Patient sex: M
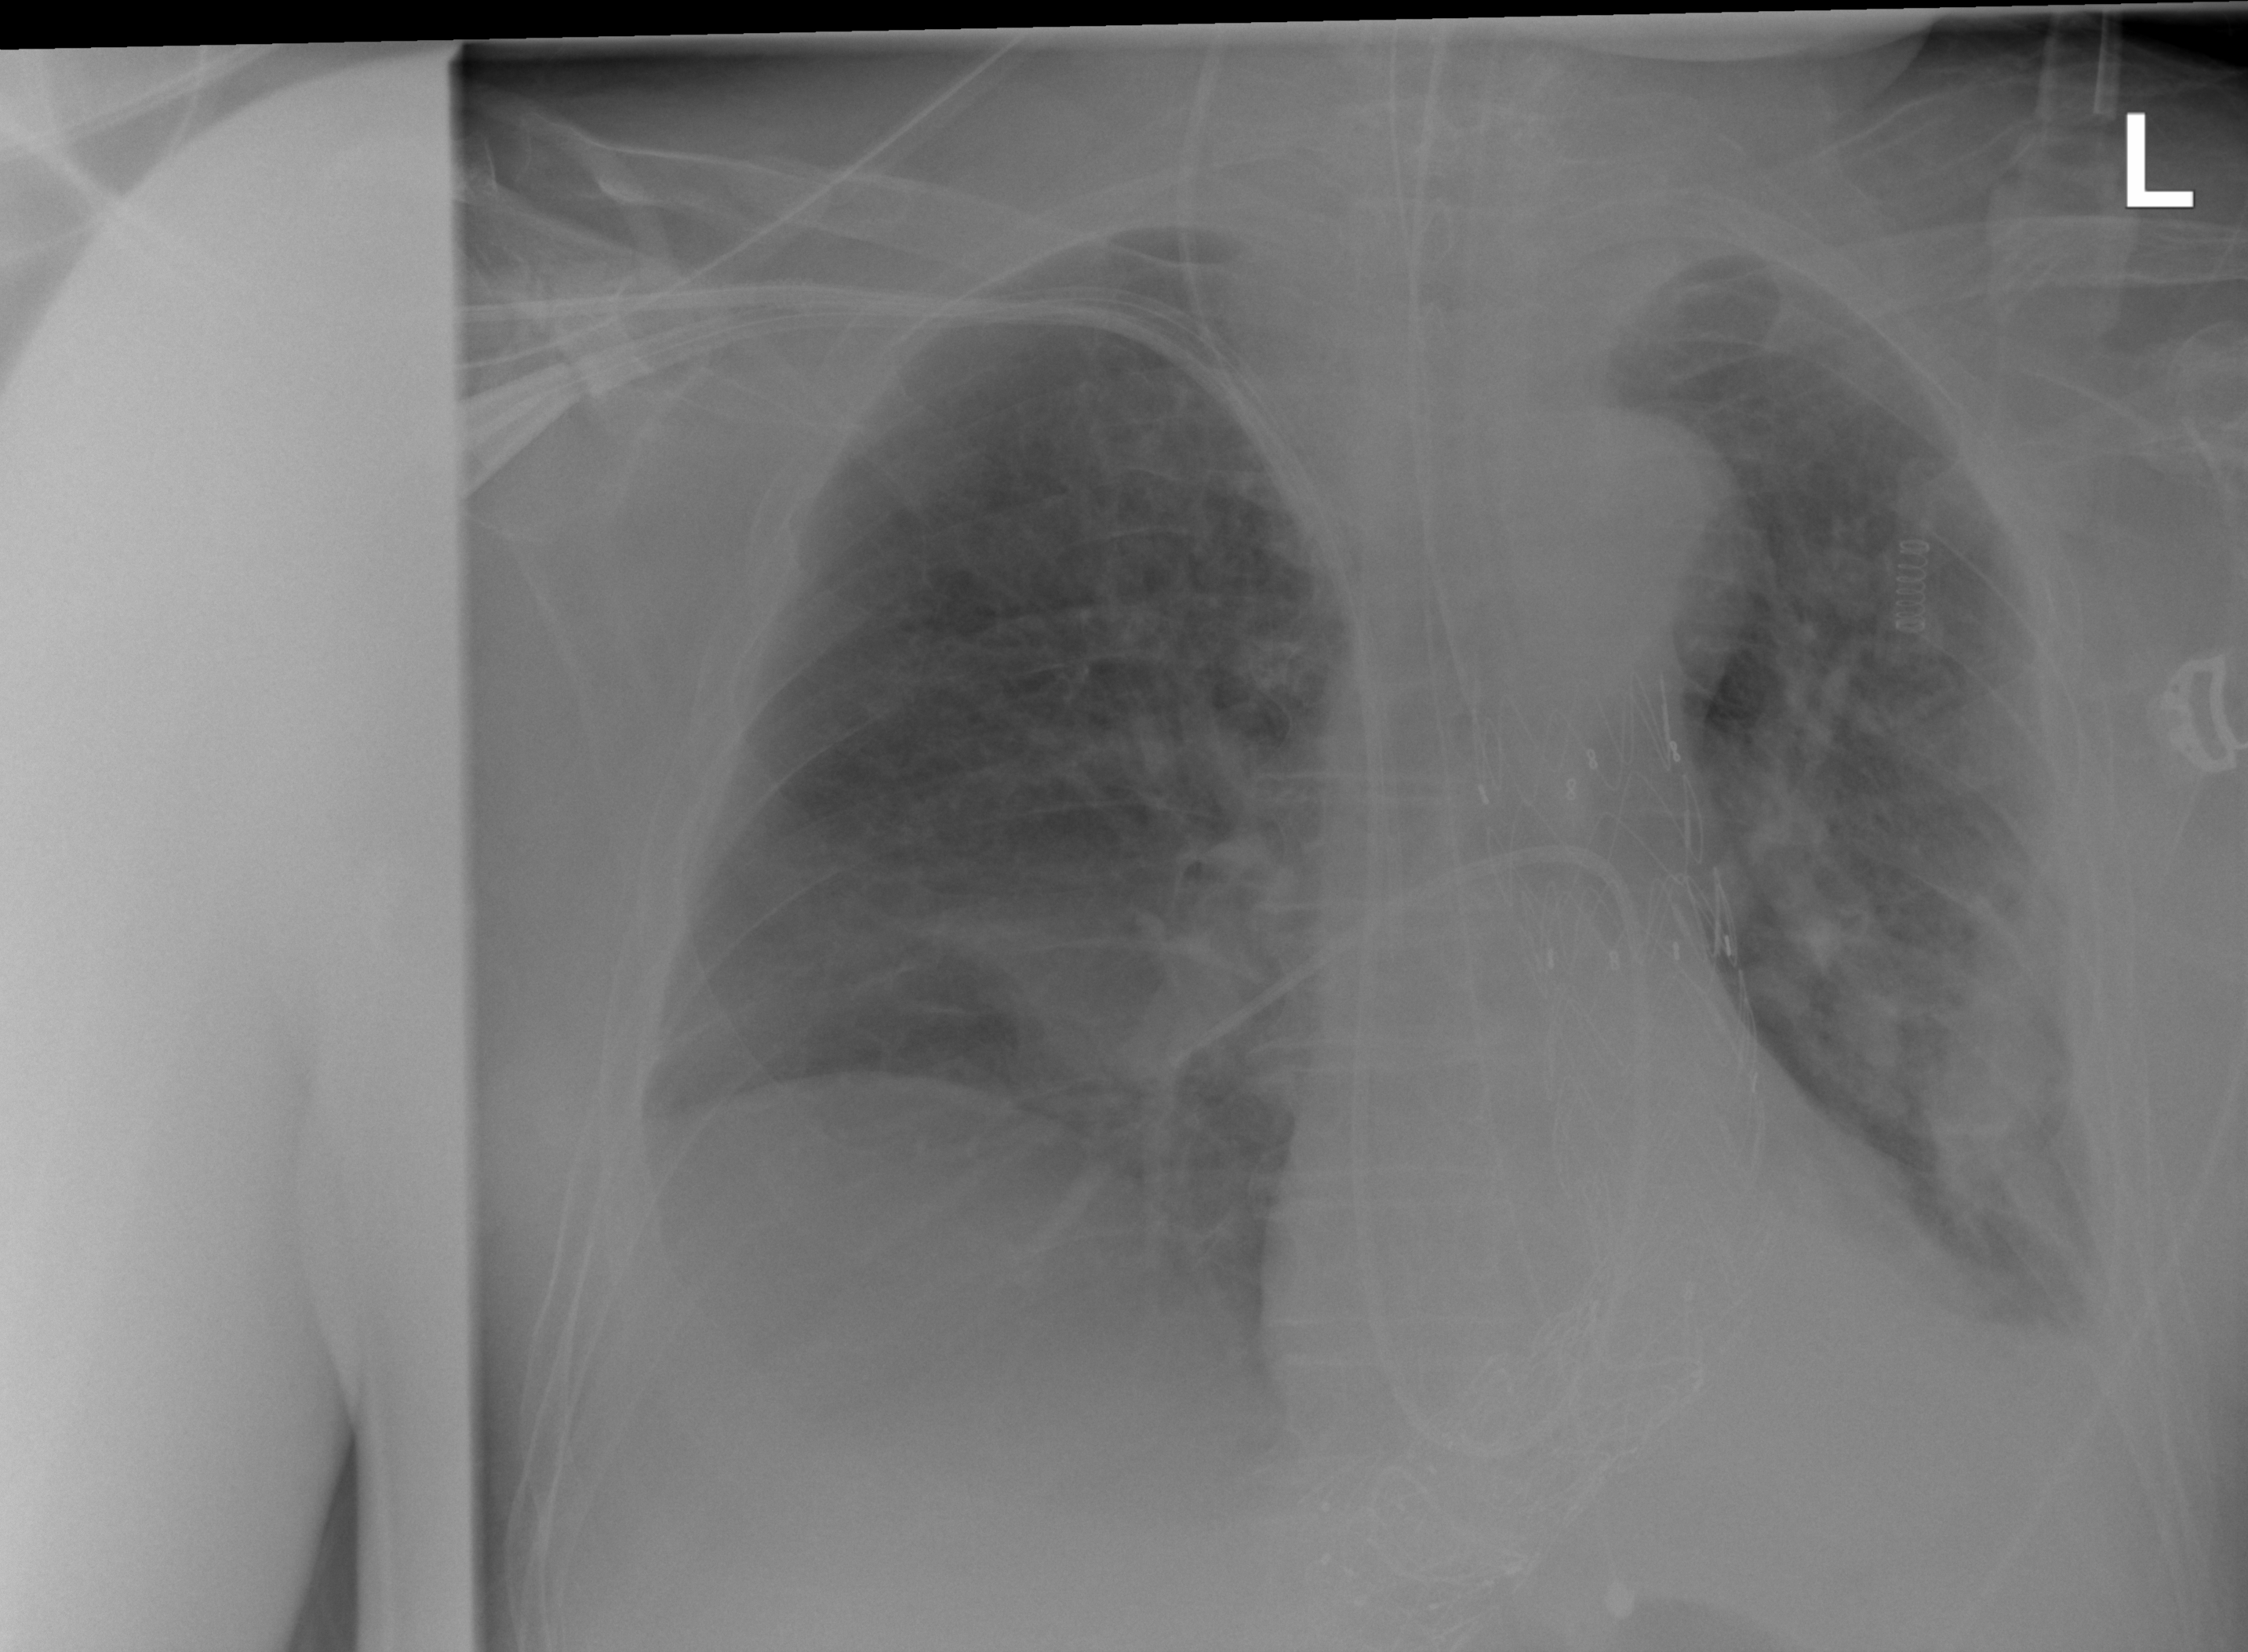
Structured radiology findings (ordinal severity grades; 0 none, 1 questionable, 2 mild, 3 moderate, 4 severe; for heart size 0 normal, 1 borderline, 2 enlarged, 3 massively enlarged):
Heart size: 0
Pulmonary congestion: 2
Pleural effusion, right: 2
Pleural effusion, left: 2
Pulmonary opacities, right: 1
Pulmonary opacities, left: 1
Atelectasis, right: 2
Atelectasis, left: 3